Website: apple
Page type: store-pickup
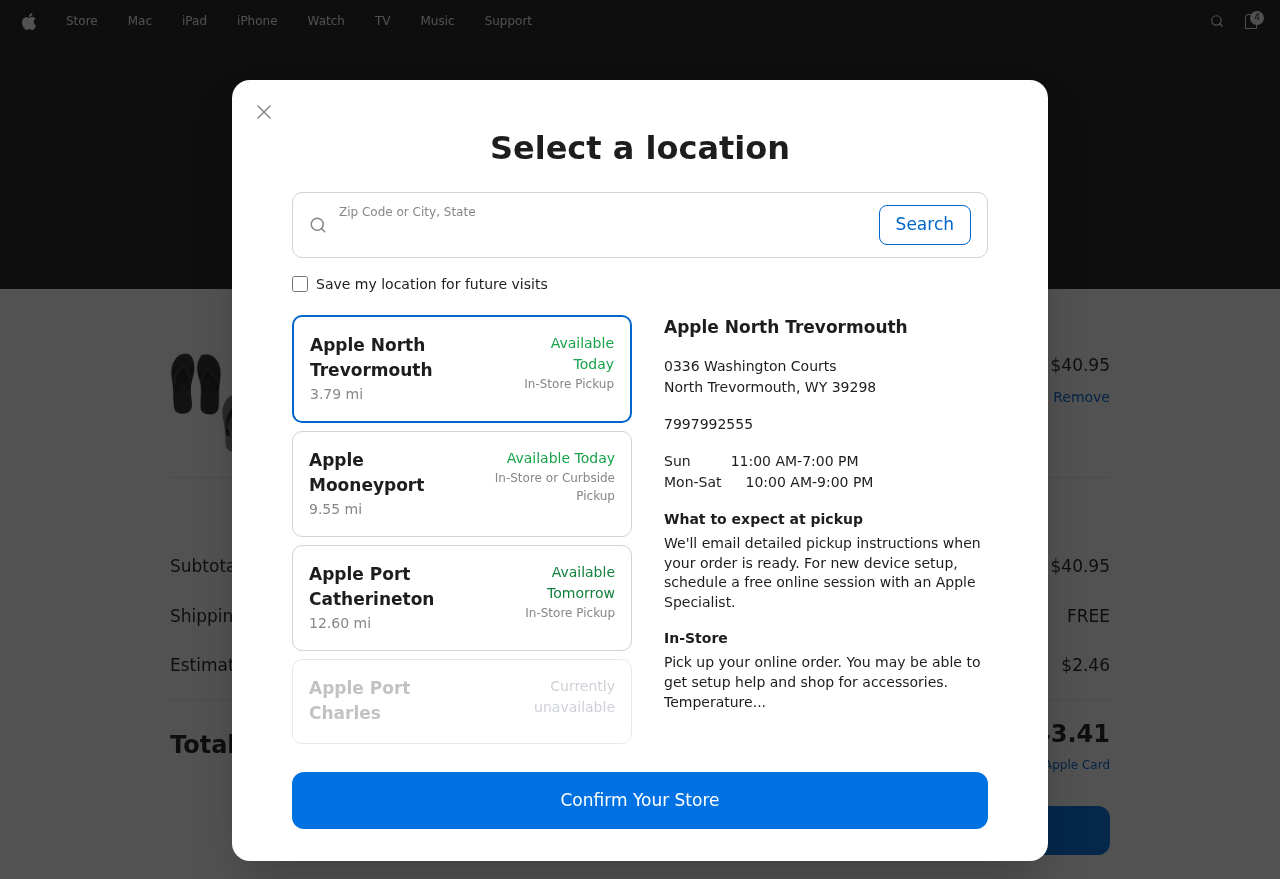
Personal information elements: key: PII_CITY_STATE
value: Kevinfort, WY
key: PII_LOCATION1_CITY
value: Apple North Trevormouth
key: PII_LOCATION1_CITY_STATE_ZIP
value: North Trevormouth, WY 39298
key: PII_LOCATION1_STREET
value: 0336 Washington Courts
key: PII_LOCATION2_CITY
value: Apple Mooneyport
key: PII_LOCATION3_CITY
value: Apple Port Catherineton
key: PII_LOCATION4_CITY
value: Apple Port Charles
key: PII_PHONE
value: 7997992555
Product elements: key: PRODUCT1_NAME
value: Solefit Men's Zoom Black & Olive Flip-Flops Pack of 2-6 UK (40 EU) (SLFT-0101-0106)
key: PRODUCT1_PRICE
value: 40.95
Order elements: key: ORDER_NUM_ITEMS
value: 4
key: ORDER_TOTAL
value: $43.41
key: ORDER_SUBTOTAL
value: $40.95
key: ORDER_SHIPPING_COST
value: FREE
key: ORDER_TAX
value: $2.46
Search elements: key: SEARCH_CITY_STATE
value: Kevinfort, WY